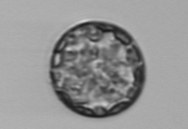
Label: Thalassiosira